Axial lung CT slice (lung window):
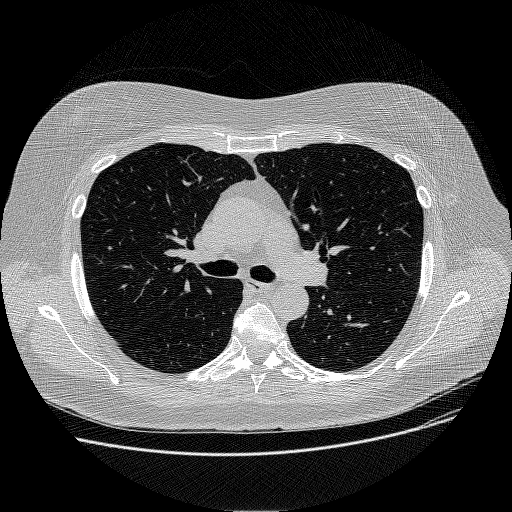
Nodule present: no